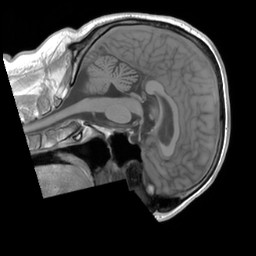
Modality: T1w
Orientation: sagittal
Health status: ill
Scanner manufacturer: siemens
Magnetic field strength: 3 T
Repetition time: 0.4 s
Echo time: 0.00246 s